Question: I'm trying to write a field expression for a Cell in my report where I have to change the string color of the cell depending on the string value in the cell.
Ex: if the column name as 'result' has a value 'FAIL'in it, the cell should show a Red color.
I tried the following:
=IIF(Fields!result.Value ="fail","red","green")
But It shows all fields in green color. please help

Thanks
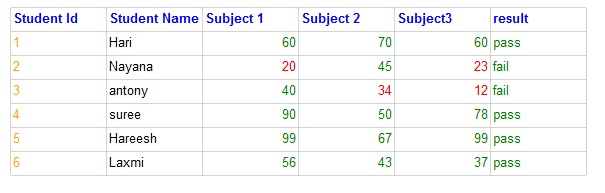
Answer: Try adding a TRIM around your field:
'=IIF(Trim(Fields!result.Value)="fail","red","green")'
I often run into the same problem when trying to compare text values to literals due to value(s) in the database that were entered with leading or trailing whitespace. TRIM will remove both leading and trailing spaces, or you can use LTRIM for leading spaces only or RTRIM for trailing spaces only.